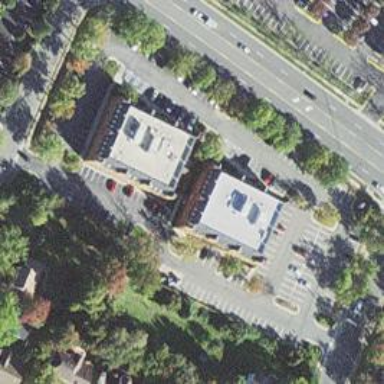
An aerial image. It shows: Commercial area.